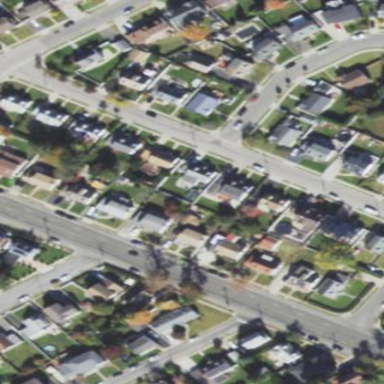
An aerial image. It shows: Sidewalk.